Interaction volume radius: 10 \u00c5
Interaction volume height: 15 \u00c5
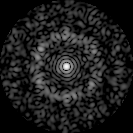
Disorder parameter: 0.7888